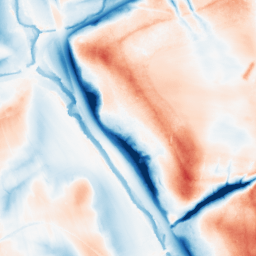
Category: classical
Decomposition family: gaussian_anisotropic
Decomposition parameters: sigma_x: 20
sigma_y: 10
Upsampling method: sinc_hamming
Upsampling parameters: scale: 4
kernel_size: 16
Upsampling scale: 4